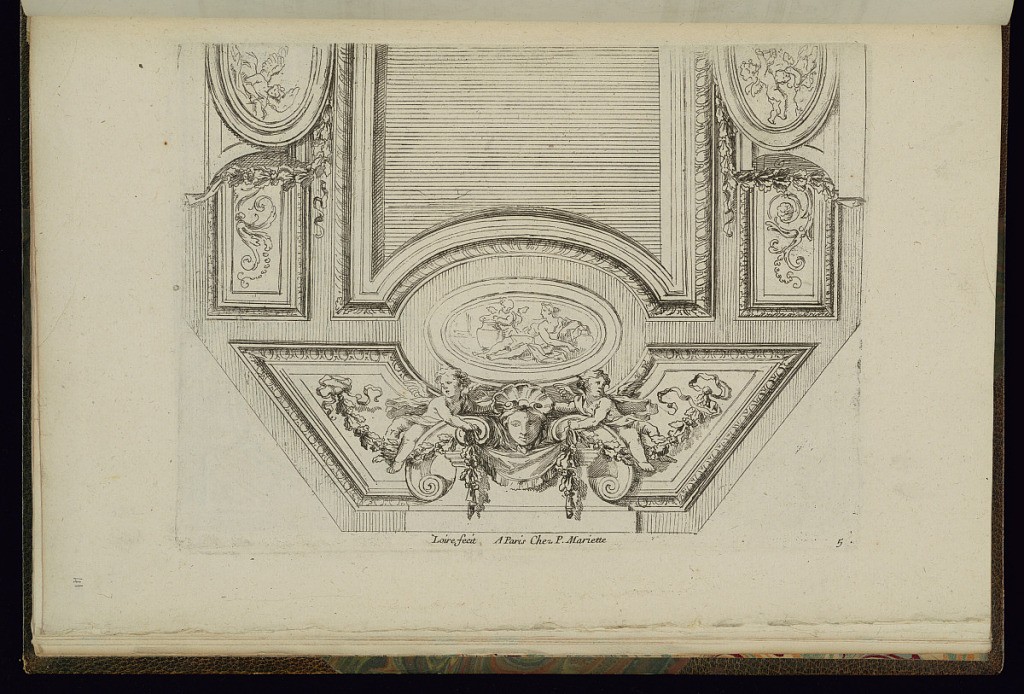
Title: Ceiling Design
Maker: Nicolas Pierre Loir, French, 1624 - 1679
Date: ca.1660–1713
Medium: Etching on paper
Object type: Print
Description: Design for a square or rectangular ceiling with a detailed view of one end. The center is blank and framed by a molding. The border is decorated with cartouches with figures, winged putti, mask (mascaron), shell, festoon of leaves, ribbons, c-scrolls, scrolling leaves (rinceaux), and foliate scrolls. The plate is signed and numbered.